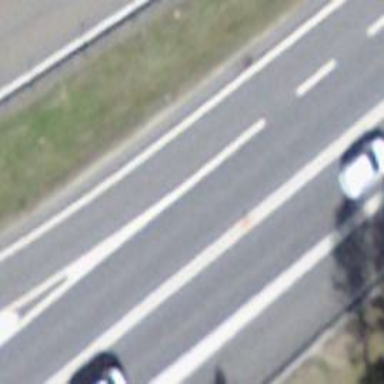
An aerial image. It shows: Trunk link highway with asphalt surface.